Question: i am working on an application on CalendarView.
i have to show calendarView in a small linear-layout.
problem occurs while displaying a whole page which contains calendarView in small Linear-layout.
-> this takes 10 seconds to show,& this is much time...
there is no other thing in layout.
here is my xml and snap...
any help would be appriciated...
'''
<?xml version="1.0" encoding="utf-8"?>
<LinearLayout xmlns:android="http://schemas.android.com/apk/res/android"
android:layout_width="match_parent"
android:layout_height="match_parent"
android:orientation="vertical" >
<LinearLayout
android:layout_width="fill_parent"
android:layout_height="fill_parent" >
<LinearLayout
android:layout_width="0dp"
android:layout_height="fill_parent"
android:layout_weight="1"
android:orientation="vertical" >
<RelativeLayout
android:layout_width="fill_parent"
android:layout_height="0dp"
android:layout_weight="30"
android:paddingLeft="30dp" >
<TextView
android:id="@+id/txtDate"
android:layout_width="wrap_content"
android:layout_height="wrap_content"
android:text="My Calendar"
android:textSize="50sp" />
<View
android:layout_width="fill_parent"
android:layout_height="2dp"
android:layout_alignParentBottom="true"
android:layout_marginBottom="40dp"
android:layout_marginRight="30dp"
android:background="@android:color/black" />
</RelativeLayout>
<RelativeLayout
android:layout_width="fill_parent"
android:layout_height="0dp"
android:layout_weight="70"
android:paddingBottom="30dp"
android:paddingLeft="20dp"
android:paddingRight="20dp"
android:paddingTop="30dp" >
<LinearLayout
android:layout_width="fill_parent"
android:layout_height="fill_parent"
android:gravity="center"
android:orientation="vertical" >
<ListView
android:id="@+id/list_task"
android:layout_width="fill_parent"
android:layout_height="wrap_content" >
</ListView>
</LinearLayout>
</RelativeLayout>
</LinearLayout>
<LinearLayout
android:layout_width="0dp"
android:layout_height="fill_parent"
android:layout_weight="1"
android:orientation="vertical" >
<RelativeLayout
android:layout_width="fill_parent"
android:layout_height="0dp"
android:layout_weight="30" >
<CalendarView
android:id="@+id/cal_small"
android:layout_width="250dp"
android:layout_height="250dp"
android:layout_centerHorizontal="true"
android:background="@android:color/darker_gray"
android:showWeekNumber="false"
android:animateLayoutChanges="false"
android:clipChildren="false"
android:drawingCacheQuality="low"
android:soundEffectsEnabled="false"
android:hapticFeedbackEnabled="false"
/>
<View
android:layout_width="fill_parent"
android:layout_height="2dp"
android:layout_alignParentBottom="true"
android:layout_marginBottom="40dp"
android:layout_marginLeft="30dp"
android:layout_marginRight="30dp"
android:background="@android:color/black" />
</RelativeLayout>
<RelativeLayout
android:layout_width="fill_parent"
android:layout_height="0dp"
android:layout_weight="70" >
<LinearLayout
android:layout_width="fill_parent"
android:layout_height="fill_parent"
android:layout_marginBottom="30dp"
android:layout_marginRight="10dp"
android:layout_marginTop="30dp"
android:orientation="vertical" >
<LinearLayout
android:layout_width="fill_parent"
android:layout_height="0dp"
android:layout_weight="8" >
<ListView
android:id="@+id/list1"
android:layout_width="wrap_content"
android:layout_height="wrap_content"
android:paddingLeft="30dp" >
</ListView>
</LinearLayout>
<ListView
android:layout_width="wrap_content"
android:layout_height="wrap_content" >
</ListView>
</LinearLayout>
</RelativeLayout>
</LinearLayout>
</LinearLayout>
</LinearLayout>
'''

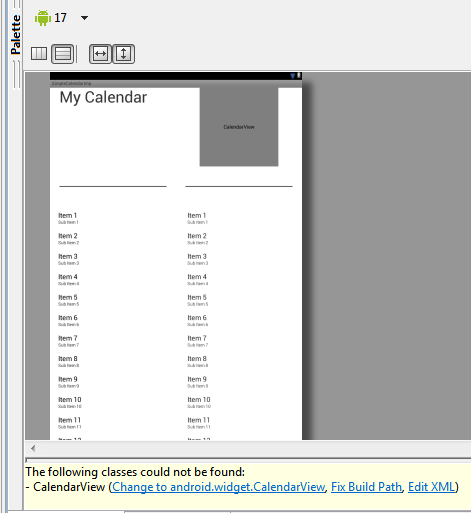
Answer: It seems very simple but accidentally i have tested this, and it works well. I hope this will also help you...
First create separate xml file which contains only CalendarView. Named "cal_view.xml"
'''
<?xml version="1.0" encoding="utf-8"?>
<LinearLayout xmlns:android="http://schemas.android.com/apk/res/android"
android:layout_width="match_parent"
android:layout_height="match_parent"
android:orientation="vertical" >
<android.widget.CalendarView
android:layout_width="200dp"
android:layout_height="200dp" />
</LinearLayout>
'''
Then include this xml file in to your main xml file, just like following.
Instead of your CalanderView, include the xml file.
'''
<include
android:id="@+id/subCategory"
layout="@layout/cal_view" />
'''